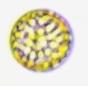
Label: Coscinodiscus